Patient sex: F
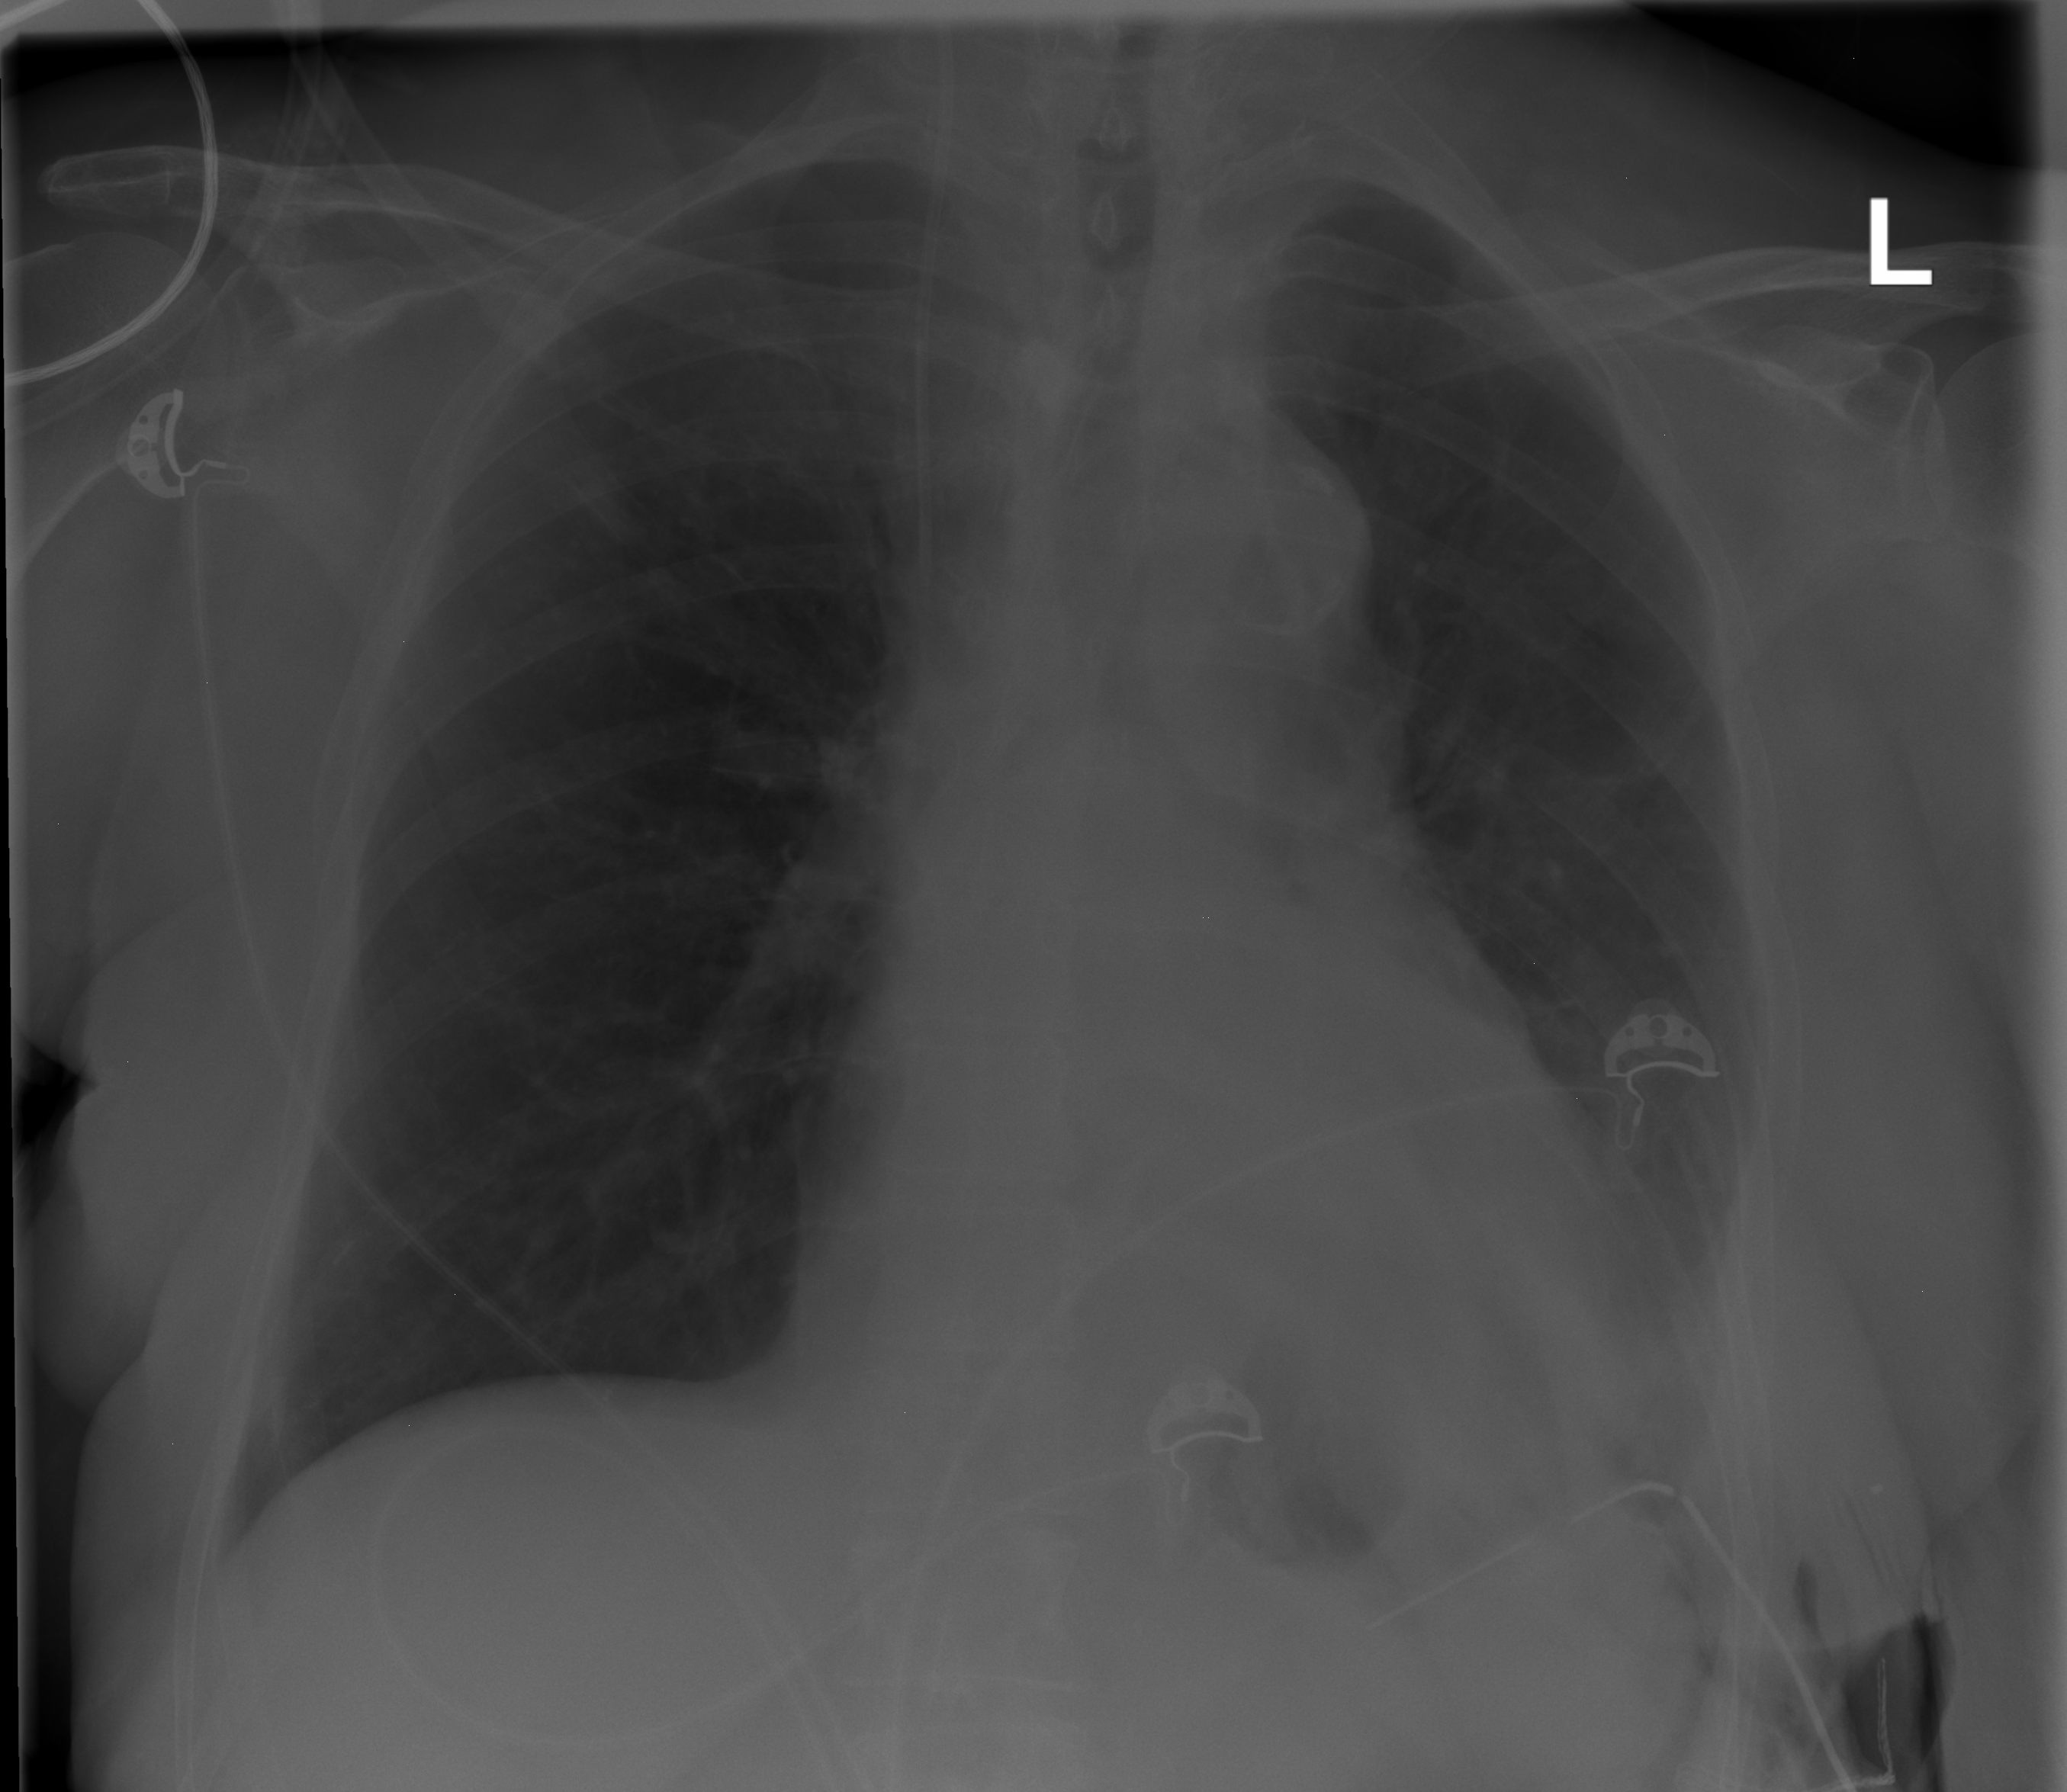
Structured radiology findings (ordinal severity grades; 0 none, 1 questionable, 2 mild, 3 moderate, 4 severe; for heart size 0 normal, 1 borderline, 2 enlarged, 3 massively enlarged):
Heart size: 2
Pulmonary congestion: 0
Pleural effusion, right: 0
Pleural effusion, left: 2
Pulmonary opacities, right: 0
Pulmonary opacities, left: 0
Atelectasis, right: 0
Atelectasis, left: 2